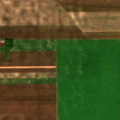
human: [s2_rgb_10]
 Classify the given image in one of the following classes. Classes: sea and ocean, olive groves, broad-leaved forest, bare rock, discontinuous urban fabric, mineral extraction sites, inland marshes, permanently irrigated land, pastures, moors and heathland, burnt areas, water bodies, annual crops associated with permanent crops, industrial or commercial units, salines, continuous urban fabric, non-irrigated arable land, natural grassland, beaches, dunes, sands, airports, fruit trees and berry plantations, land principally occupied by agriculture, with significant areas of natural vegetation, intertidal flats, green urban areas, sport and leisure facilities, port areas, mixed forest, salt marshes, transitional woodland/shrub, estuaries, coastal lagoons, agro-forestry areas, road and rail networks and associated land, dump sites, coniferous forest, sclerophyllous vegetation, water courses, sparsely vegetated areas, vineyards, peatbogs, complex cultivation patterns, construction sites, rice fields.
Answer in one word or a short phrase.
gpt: non-irrigated arable land